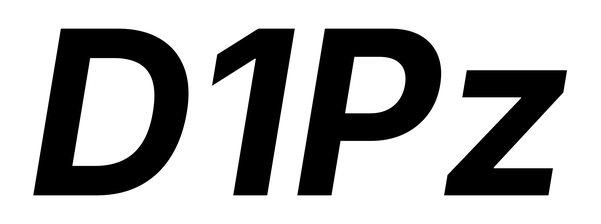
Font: Inter-Italic_Bold_Italic